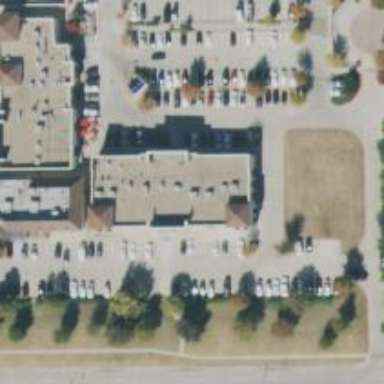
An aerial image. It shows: Pharmacy providing healthcare services.